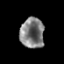
Tissue: prostate
Cell type: T cells
Senescence score: 0.3486
Nuclear area (px): 712
Mean DAPI intensity: 126.423